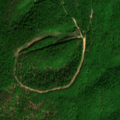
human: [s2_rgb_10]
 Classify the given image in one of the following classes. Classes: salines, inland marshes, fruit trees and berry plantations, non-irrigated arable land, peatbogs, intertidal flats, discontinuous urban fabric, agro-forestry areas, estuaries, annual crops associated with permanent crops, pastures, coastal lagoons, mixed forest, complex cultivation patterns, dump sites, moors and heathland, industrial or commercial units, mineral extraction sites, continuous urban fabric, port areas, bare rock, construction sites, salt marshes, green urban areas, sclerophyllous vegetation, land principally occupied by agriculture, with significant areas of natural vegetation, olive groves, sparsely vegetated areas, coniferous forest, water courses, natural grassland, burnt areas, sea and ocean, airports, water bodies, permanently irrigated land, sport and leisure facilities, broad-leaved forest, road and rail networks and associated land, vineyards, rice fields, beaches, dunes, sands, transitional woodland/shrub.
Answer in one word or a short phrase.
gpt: broad-leaved forest